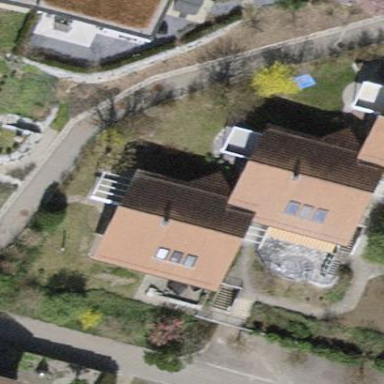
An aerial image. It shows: Building with tiled roof.